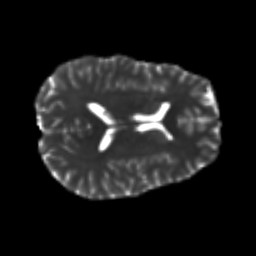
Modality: T2w
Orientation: axial
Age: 25
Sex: male
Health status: healthy
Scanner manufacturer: ge
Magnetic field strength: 3 T
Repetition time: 11 s
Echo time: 0.072 s